Question: I started using the SalesForce SOAP API Enterprise on a project and I'm stuck on a create() method.
A lot of answers here on stackoverflow about this seems to be outdated, because the create() on this API doesn't receives only a SObject as it used to.

I created all those objects but I'm having trouble on PackageVersion[] and LimitInfo[], I'm getting a null response from the server.
Here is what I'm doing:
'''
client = new SoapClient("Soap1", endpoint);
String sqlQuery = "SELECT ID, CloseDate, StageName, Name FROM Opportunity";
QueryResult qr = new QueryResult();
client.query(header, null, null, null, sqlQuery, out qr);
Attachment att = new Attachment();
byte[] pdf = File.ReadAllBytes("D:\teste.pdf");
att.Body = pdf;
att.Name = "Attachment Teste";
att.Parent = qr.records[0];
att.ParentId = qr.records[0].Id;
DebuggingInfo debug = client.create(header, assignHeader, mruHeader,
allowField, disableFeed, streamingHeader, allOrNoneheader, duplicateHeader,
localeOptions, debugHeader, packVersion, emailHeader,new sObject[] { att },
out limitInfo, out saveResult);
'''
And I'm creating all those objects like this:
'''
private static SessionHeader header = new SessionHeader();
private static AssignmentRuleHeader assignHeader = new AssignmentRuleHeader();
private static MruHeader mruHeader = new MruHeader();
private static AllowFieldTruncationHeader allowField = new AllowFieldTruncationHeader();
private static DisableFeedTrackingHeader disableFeed = new DisableFeedTrackingHeader();
private static StreamingEnabledHeader streamingHeader = new StreamingEnabledHeader();
private static AllOrNoneHeader allOrNoneheader = new AllOrNoneHeader();
private static DuplicateRuleHeader duplicateHeader = new DuplicateRuleHeader();
private static LocaleOptions localeOptions = new LocaleOptions();
private static DebuggingHeader debugHeader = new DebuggingHeader();
private static PackageVersion[] packVersion;
private static EmailHeader emailHeader = new EmailHeader();
private static LimitInfo[] limitInfo;
private static SaveResult[] saveResult;
'''
Can anyone tell me if there is another WSDL that has the create() with only the SObject as parameter?
If not, can anyone help with an example or an explanation on this create() method?
The documentation on salesforce.com seems to be outdated, because the create() method there only receives a SObject.
Thanks.
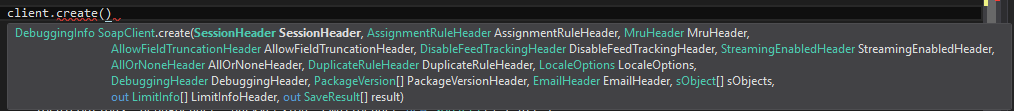
Answer: Have you tried this approach ?
'''
SforceService binding = new SforceService();
binding.login("xxx", "yyy");
binding.SessionHeaderValue = new Service.SessionHeader();
binding.SessionHeaderValue.sessionId = "sessionId";
binding.Url = "serverUrl";
binding = service.query(String.Format("select id, whoid...."))
var bindingSize = binding.size;
foreach (var sObject in binding.records) {...}
'''